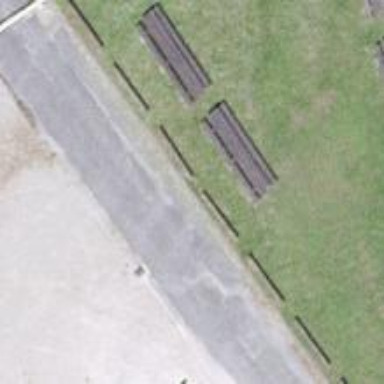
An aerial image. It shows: Picnic table located in leisure land area.